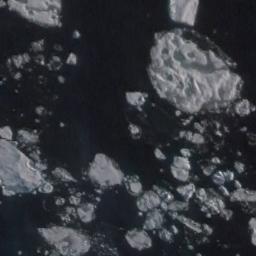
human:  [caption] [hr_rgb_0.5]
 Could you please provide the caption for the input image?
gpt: There are sea ice of different sizes .

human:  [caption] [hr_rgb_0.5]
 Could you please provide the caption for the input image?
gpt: Countless ice cubes of various sizes are connected into a loose, Large piece floating on the blue sea .

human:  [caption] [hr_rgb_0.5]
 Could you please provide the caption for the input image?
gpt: A large piece of sea ice and a lot of small pieces of sea ice float in the deep blue sea .

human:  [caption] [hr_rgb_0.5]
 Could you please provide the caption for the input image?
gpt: There are many ice on the dark blue sea .

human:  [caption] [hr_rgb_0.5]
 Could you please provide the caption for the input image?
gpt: There are many pieces of sea ice .